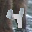
Label: 4